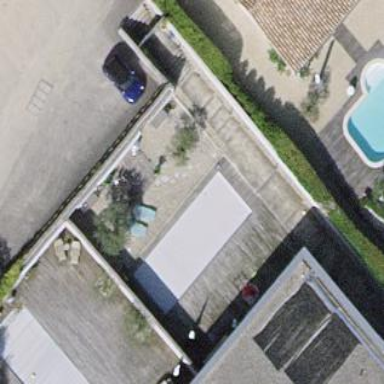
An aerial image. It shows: Swimming pool located in leisure land.